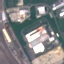
Land use / land cover class: Industrial